Question: Context: R/ggplot2.
Is there an automated way (or even a manual way) to put the legend factors inside the plot like the energies here (Co, 4,6,10,...), instead of having them in a regular legend box next to the plot ?

Source: Radiation Oncology Physics: A Handbook for Teachers and Students, EB. Podgorsak
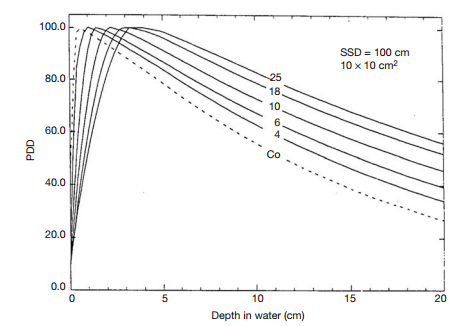
Answer: So this seems close. I'd characterize this as "semi-automatic": there's definitely some tweaking needed, but most of the work is done for you...

The tricky bit is not placing the text labels ('geom_text(...)'), but creating the breaks in the plotted curves. This is done with 'geom_rect(...)', where the width of the rectangles are set to the maximum label width, as determined using 'strwidth(...)'.
'''
# create sample data
df <- data.frame(x=rep(seq(0,20,.01),5),k=rep(1:5,each=2001))
df$y <- with(df,x*exp(-x/k))
library(ggplot2)
eps.x <- max(strwidth(df$k)) # maximum width of legend label
eps.y <- eps.x*diff(range(df$y))/diff(range(df$x))
ggplot(df,aes(x,y))+
geom_line(aes(group=factor(k)))+
geom_rect(data=df[df$x==5,],
aes(xmax=x+eps.x, xmin=x-eps.x, ymax=y+eps.y, ymin=y-eps.y),
fill="white", colour=NA)+
geom_text(data=df[df$x==5,],aes(x,y,label=k))+
theme_bw()
'''
If you want to color the lines too:

'''
ggplot(df,aes(x,y))+
geom_line(aes(color=factor(k)))+
geom_rect(data=df[df$x==5,],
aes(xmax=x+eps.x, xmin=x-eps.x, ymax=y+eps.y, ymin=y-eps.y),
fill="white", colour=NA)+
geom_text(data=df[df$x==5,],aes(x,y,label=k), colour="black")+
scale_color_discrete(guide="none")+
theme_bw()
'''